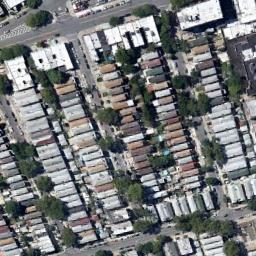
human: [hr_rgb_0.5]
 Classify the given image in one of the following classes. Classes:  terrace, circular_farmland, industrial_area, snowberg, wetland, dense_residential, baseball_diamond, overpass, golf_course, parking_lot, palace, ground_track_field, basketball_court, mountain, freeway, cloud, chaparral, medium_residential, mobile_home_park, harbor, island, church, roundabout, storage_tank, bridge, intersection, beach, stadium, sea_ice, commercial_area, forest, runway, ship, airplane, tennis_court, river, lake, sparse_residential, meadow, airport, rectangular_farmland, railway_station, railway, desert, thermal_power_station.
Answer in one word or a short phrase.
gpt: dense_residential